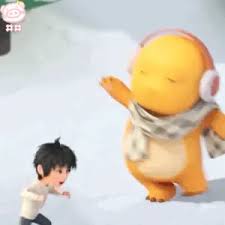
Label: nailong